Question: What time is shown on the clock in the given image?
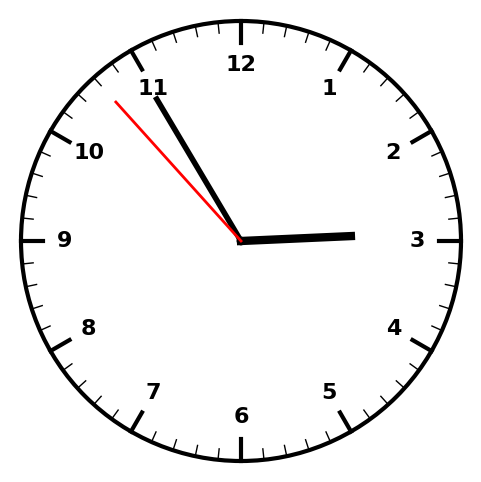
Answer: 02:54:53